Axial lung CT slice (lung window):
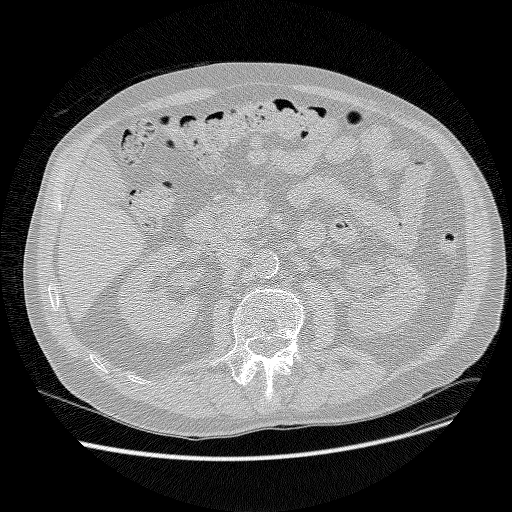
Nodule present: no